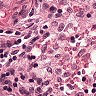
Metastatic tissue present: no